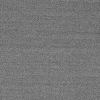
Atmospheric dust classification: dusty